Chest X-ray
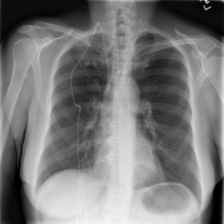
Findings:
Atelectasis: negative
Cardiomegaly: negative
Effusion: negative
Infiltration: negative
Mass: negative
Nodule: negative
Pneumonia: negative
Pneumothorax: negative
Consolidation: negative
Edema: negative
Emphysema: negative
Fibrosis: negative
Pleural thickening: negative
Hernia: negative